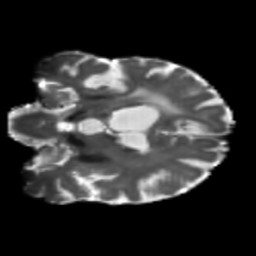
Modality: T2w
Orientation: coronal
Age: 63
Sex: female
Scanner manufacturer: siemens
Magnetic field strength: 3 T
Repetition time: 5.47 s
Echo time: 0.0854 s